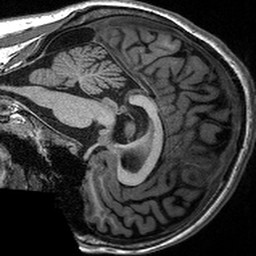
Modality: T1w
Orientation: sagittal
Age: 25
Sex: female